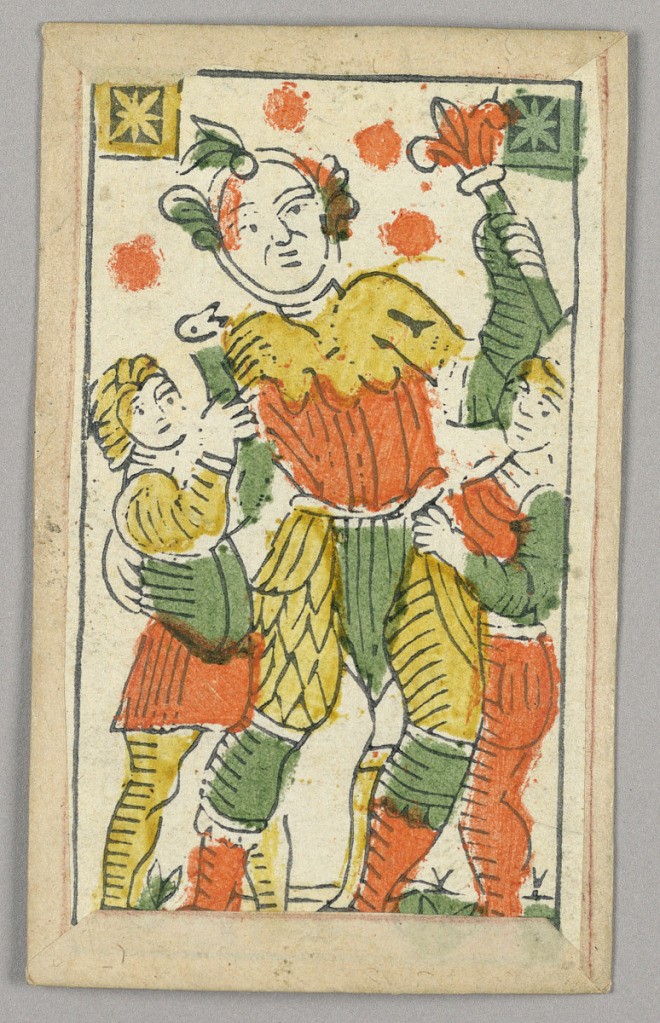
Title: Minchiate (Tarot) Playing Card
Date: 17th century
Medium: Stencil-colored woodblock print
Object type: Playing card
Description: Part of a set of Italian Minchiate playing cards.